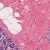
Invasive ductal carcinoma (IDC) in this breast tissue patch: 0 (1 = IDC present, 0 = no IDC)